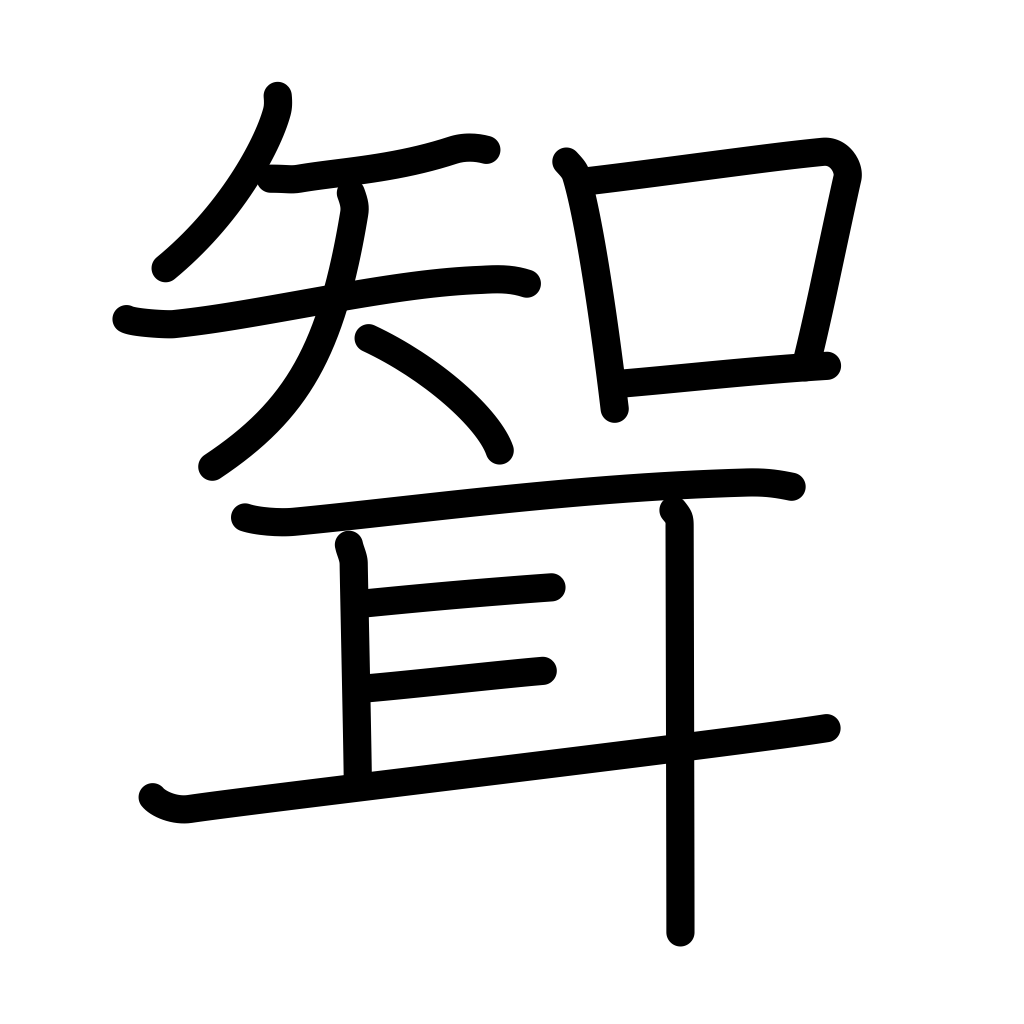
Meaning: son-in-law